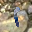
Label: 1